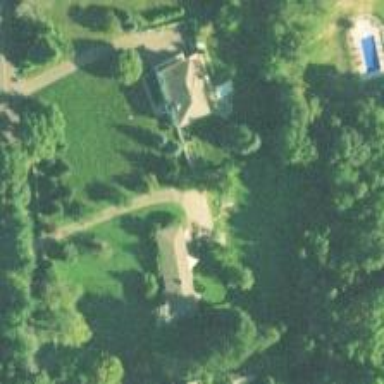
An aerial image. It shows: Driveway.